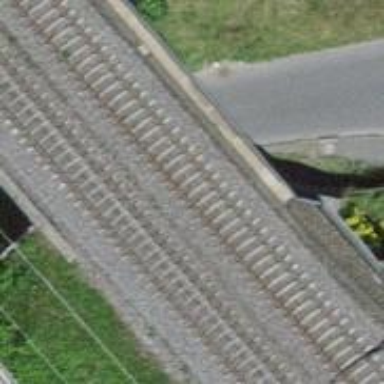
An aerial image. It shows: Single-track railway bridge with electrified contact line.